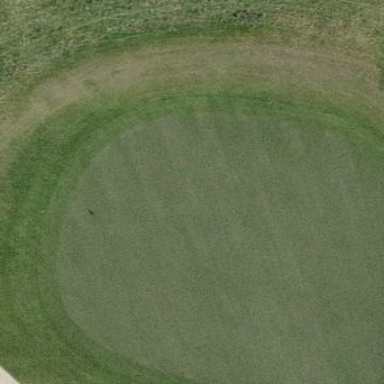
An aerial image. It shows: Green golf area with grass land use.